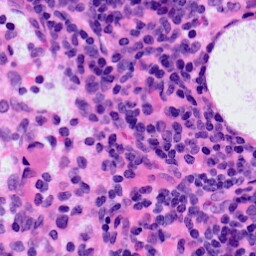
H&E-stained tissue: LymphNode